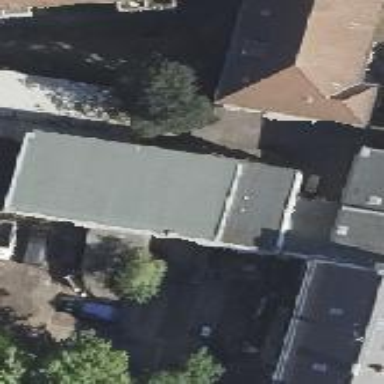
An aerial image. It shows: Building with flat roof.